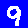
Digit: 9